Aerial crown-view tile of a tropical tree (Barro Colorado Island, Panama), acquired 20241112:
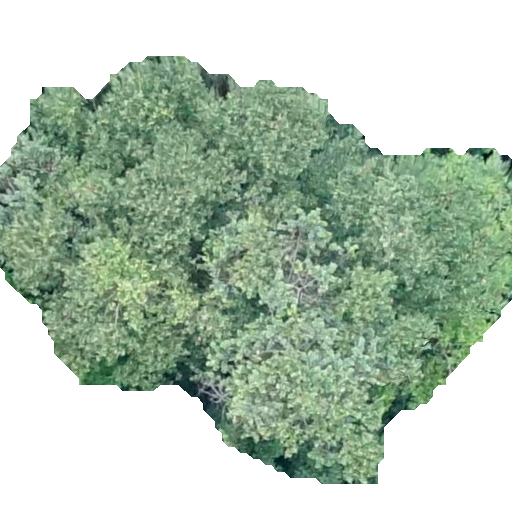
Species: Hieronyma alchorneoides
GBIF accepted scientific name: Hieronyma alchorneoides
Crown area: 237.868 m²